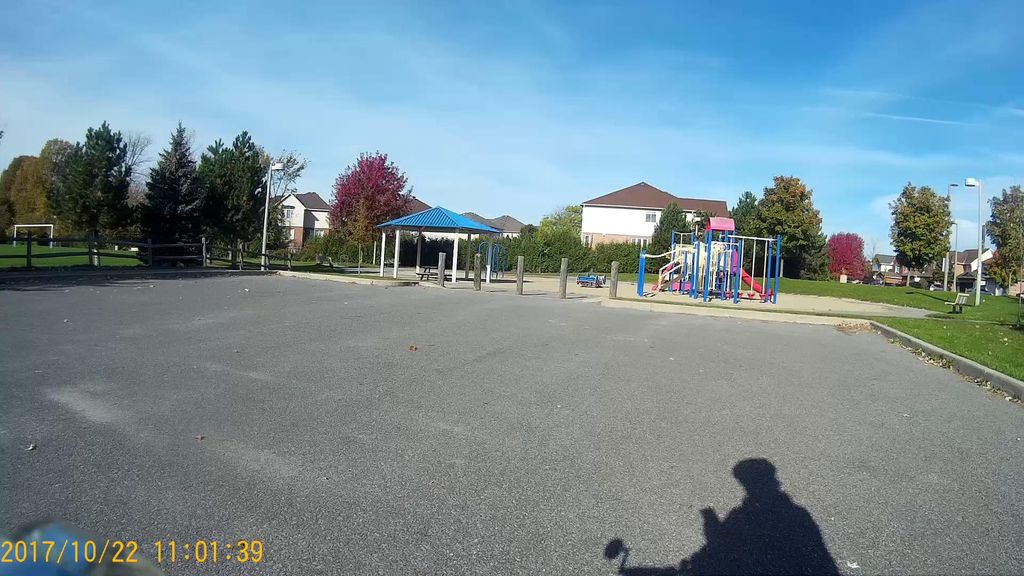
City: ottawa-gatineau